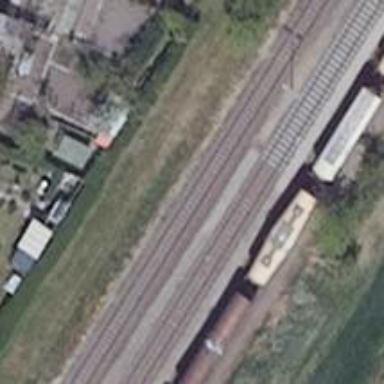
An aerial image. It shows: Railway yard used for servicing trains.